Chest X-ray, PA view. Patient: 54 years old, sex M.
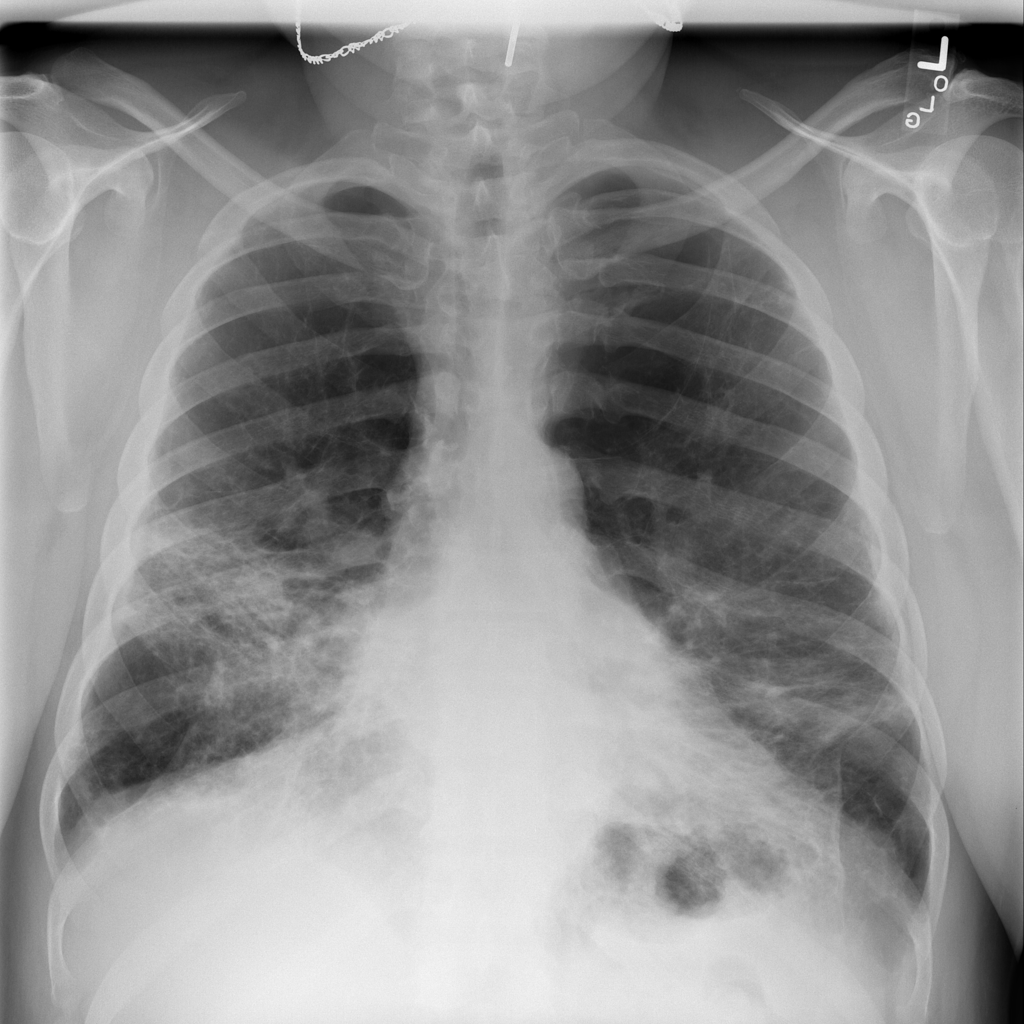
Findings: Emphysema, Nodule